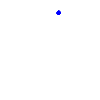
Particle: pion